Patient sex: M
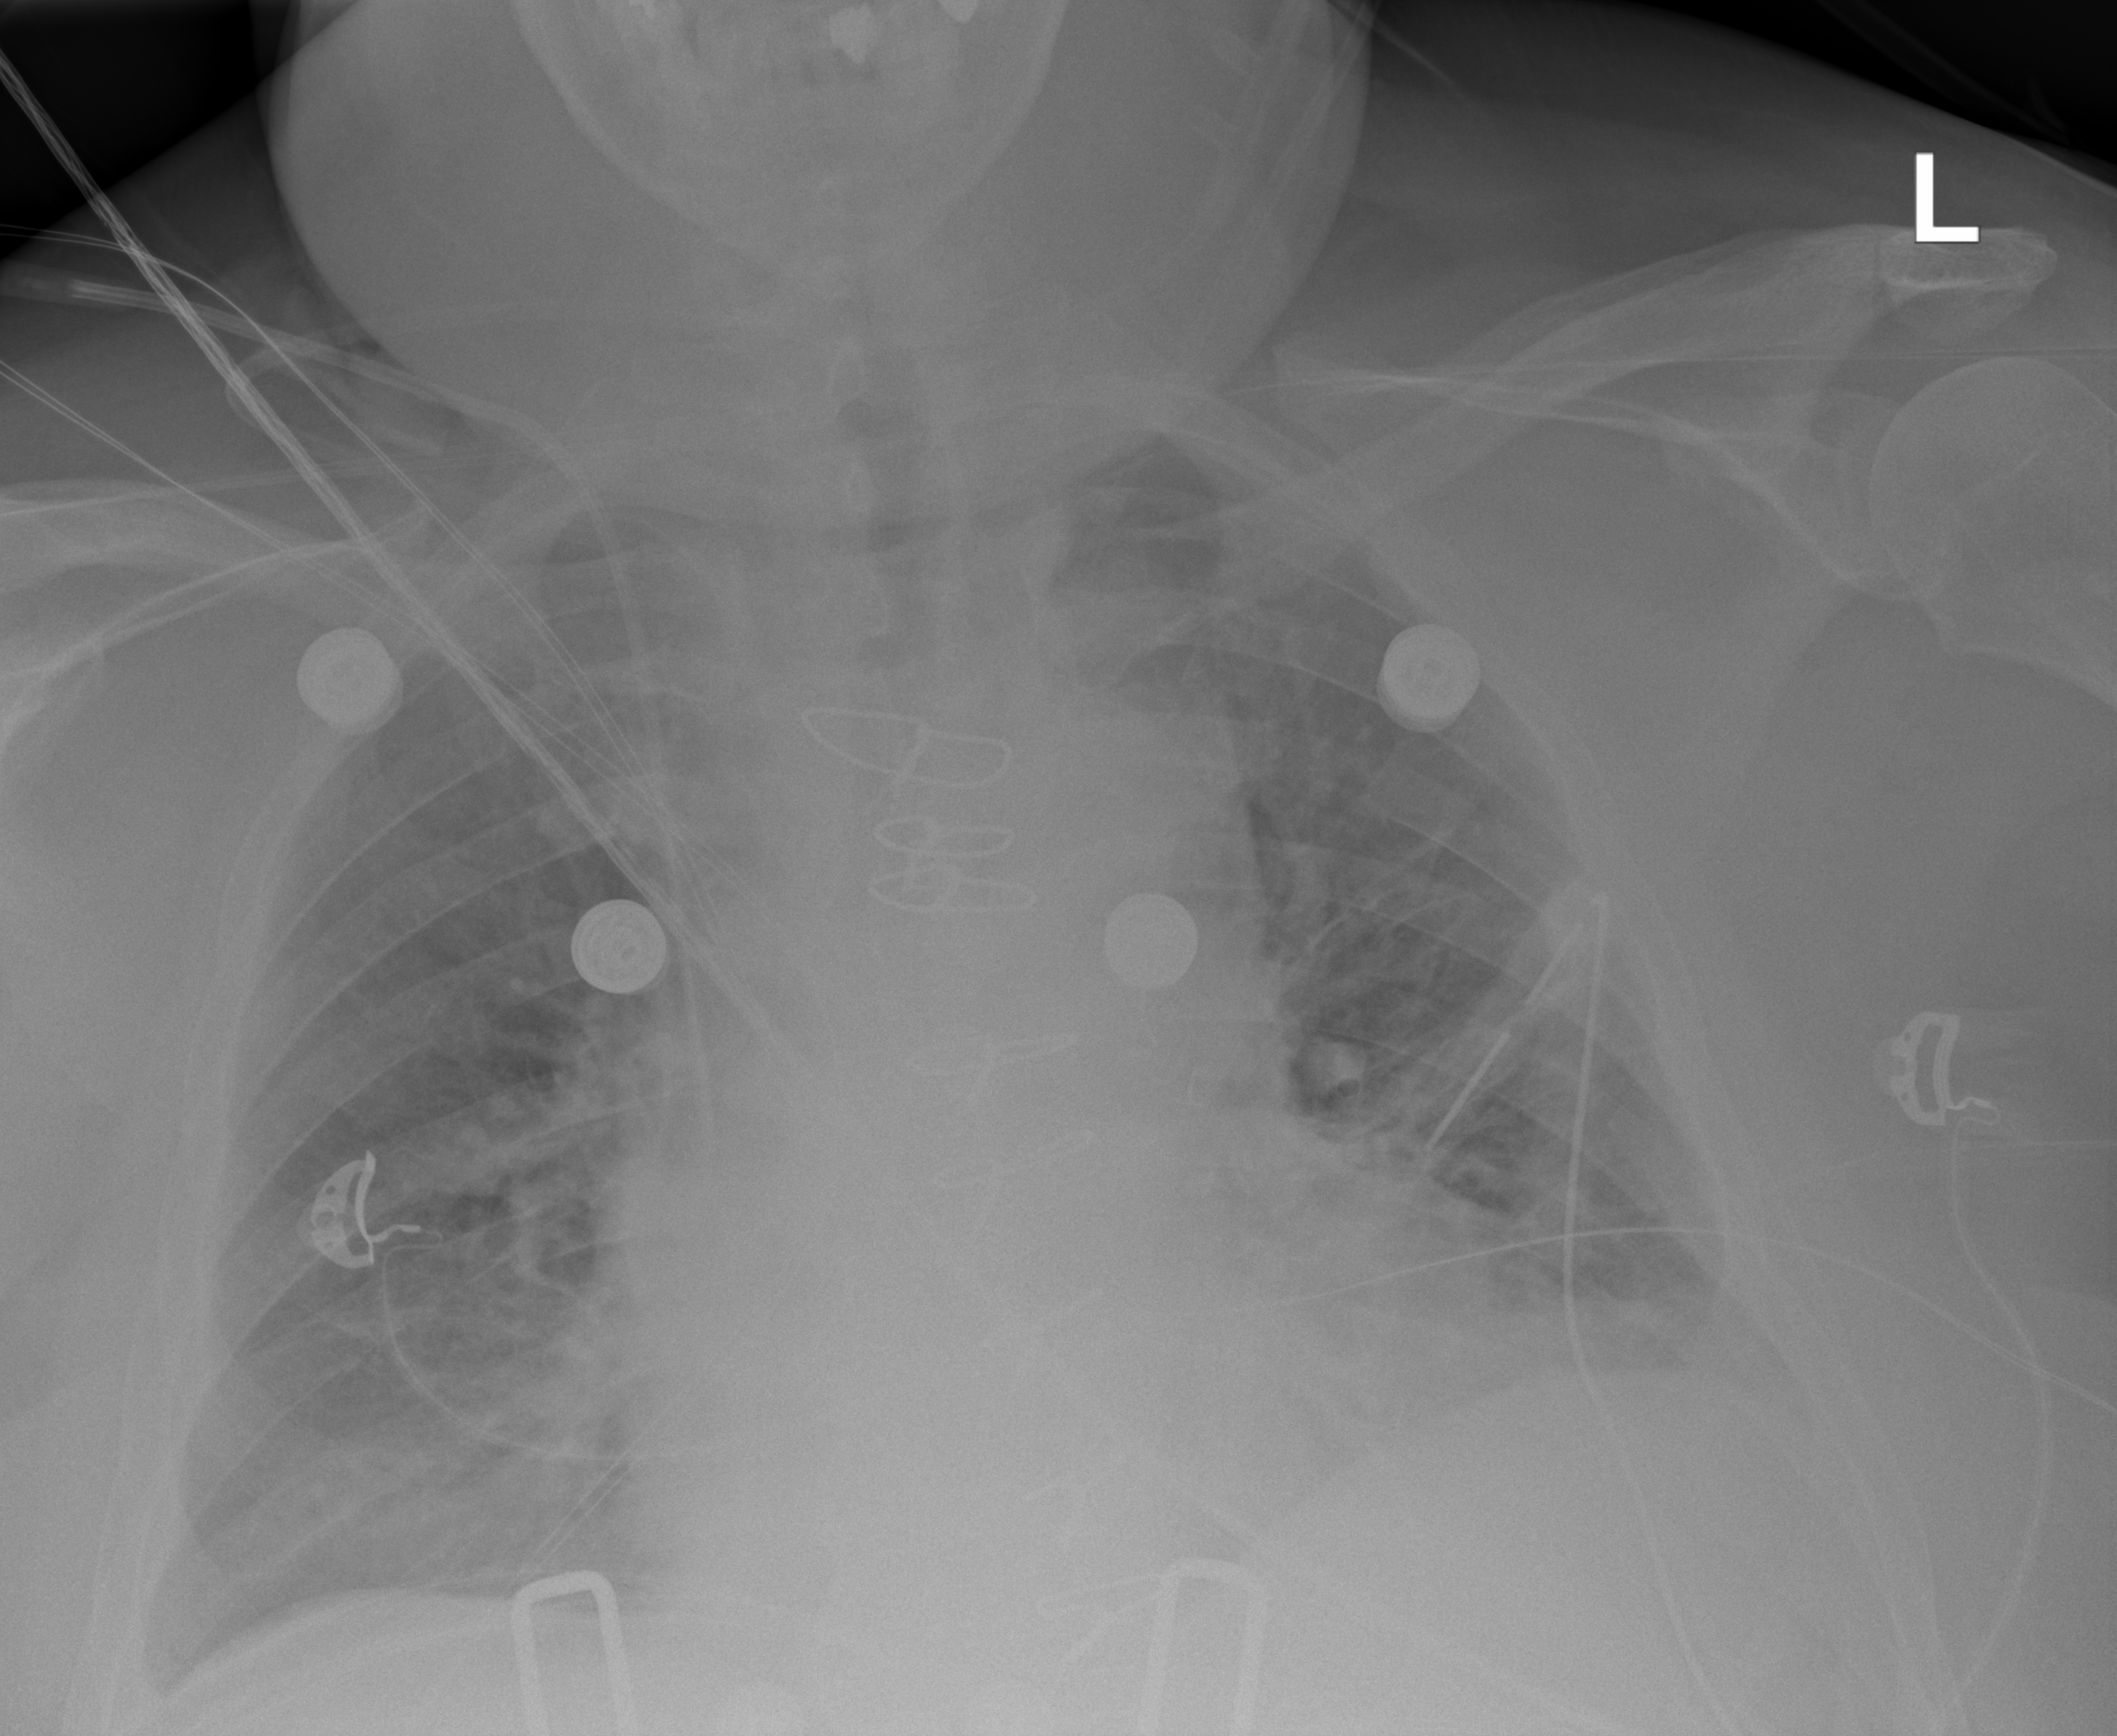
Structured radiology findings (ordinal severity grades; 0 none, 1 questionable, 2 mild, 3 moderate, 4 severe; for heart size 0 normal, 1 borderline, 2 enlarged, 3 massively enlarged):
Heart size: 2
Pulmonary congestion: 2
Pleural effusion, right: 2
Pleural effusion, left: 2
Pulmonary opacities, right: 0
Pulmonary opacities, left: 0
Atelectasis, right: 2
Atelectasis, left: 0